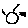
Label: sun